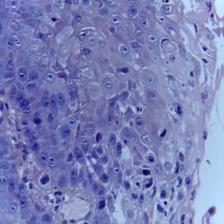
Diagnosis: OSCC